Question: I have built libtorrent with boost with this commands in the boost root folder :
'''
bootstrap.bat
b2 --hash cxxstd=14 release
'''
and after I have added and to variable.
I also have downloaded OpenSSL and build it then have copied to compiler include and libs folder repectively.
Next in the libtorrent root folder I have run this commands:
'''
b2 variant=release link=shared
b2 install --prefix=build
'''
The build was successful and libtorrent c++ library has created.
and after that I have run these commands :
'''
py setup.py build
py setup.py install
'''
They executed with no errors and libtorrent installed in my python
folder. But when I import it this error shows:
Python Import Error
[]
What build steps might I have done wrong?
Os : Windows 10 x64
Python : 3.9.5 x64
Libtorrent : 2.0.5
Boost : 1.78.0
I have followed from the libtorrent docs :
<URL>
and
<URL>
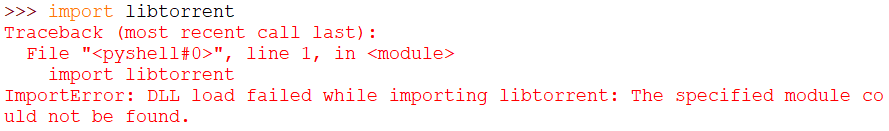
Answer: I found the answer.
While building libtorrent python binding 2 factors are important:
1- openSSL version
2- linking type
1. python comes with openssl v.1.1 (or similar based on python version) , if building python binding with openssl v.1.1 (which is the latest version while I am writing) one dependency solved otherwise, if using openssl v.3 for building 2 dependency must add to python which they are:
'''
// 32 or 64 bits library based on openssl build
libssl-3-x64.dll
libcrypto-3-x64.dll
'''
2 ) in the time of building python binding 2 commands can be use:
a ) simple with default parameters :
'''
py setup.py build
py setup.py install
'''
In this case in default libtorrent and boost-python linking .
b ) complex one with more control (I think) :
'''
py setup.py build_ext --b2-args="VARS" install
'''
In the VARS place we can write boost build options but these are the one we want:
'''
libtorrent-link=TYPE boost-link= TYPE
'''
can be or but anyone that sets , it becomes dependency. two files which is in need are :
'''
// 32 and 64 bits file may have different name
// files can have different names but they are similar to below
torrent-rastarbar.dll
boost_python(PYTHON-VERSION)(SOME-INFO).dll
'''
can be find in the boost root directory in the .
Conclusion :
as mentioned above these dependency must add to based on the build setting you did:
1 - OpenSSL libraries
2 - Boost python
3 - libtorrent libraries
There is an optional file that mentioned in some forums and discussion which does not effect on my project but good to point.
Put those files to a directory which can be find by python interpreter or put in project your folder and add this piece of code :
'''
import os
current_path = os.path.abspath(".")
# do not pass relative path like ".", pass full path
os.add_dll_directory(current_path)
'''
Sorry for any poor english. :)